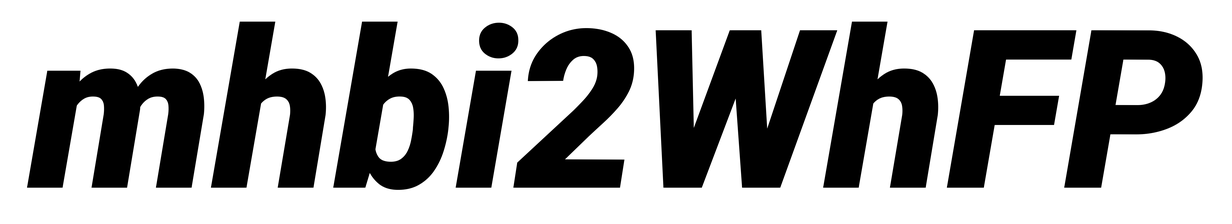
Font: Roboto-Italic_Black_Italic